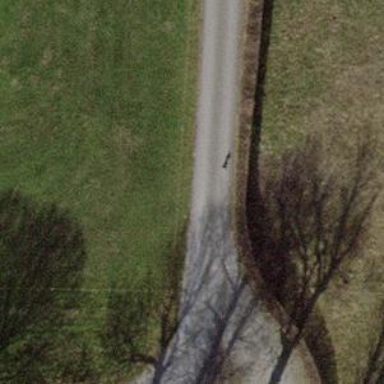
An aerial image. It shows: Hedge barrier.